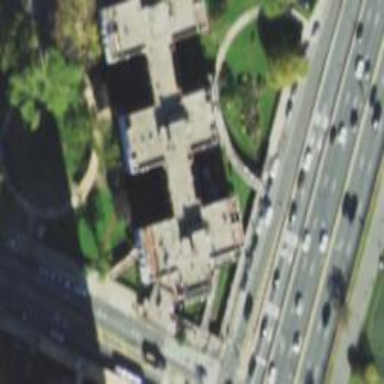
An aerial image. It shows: Part of building with flat concrete roof.